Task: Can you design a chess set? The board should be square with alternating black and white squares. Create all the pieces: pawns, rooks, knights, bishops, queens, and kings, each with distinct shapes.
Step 5465:
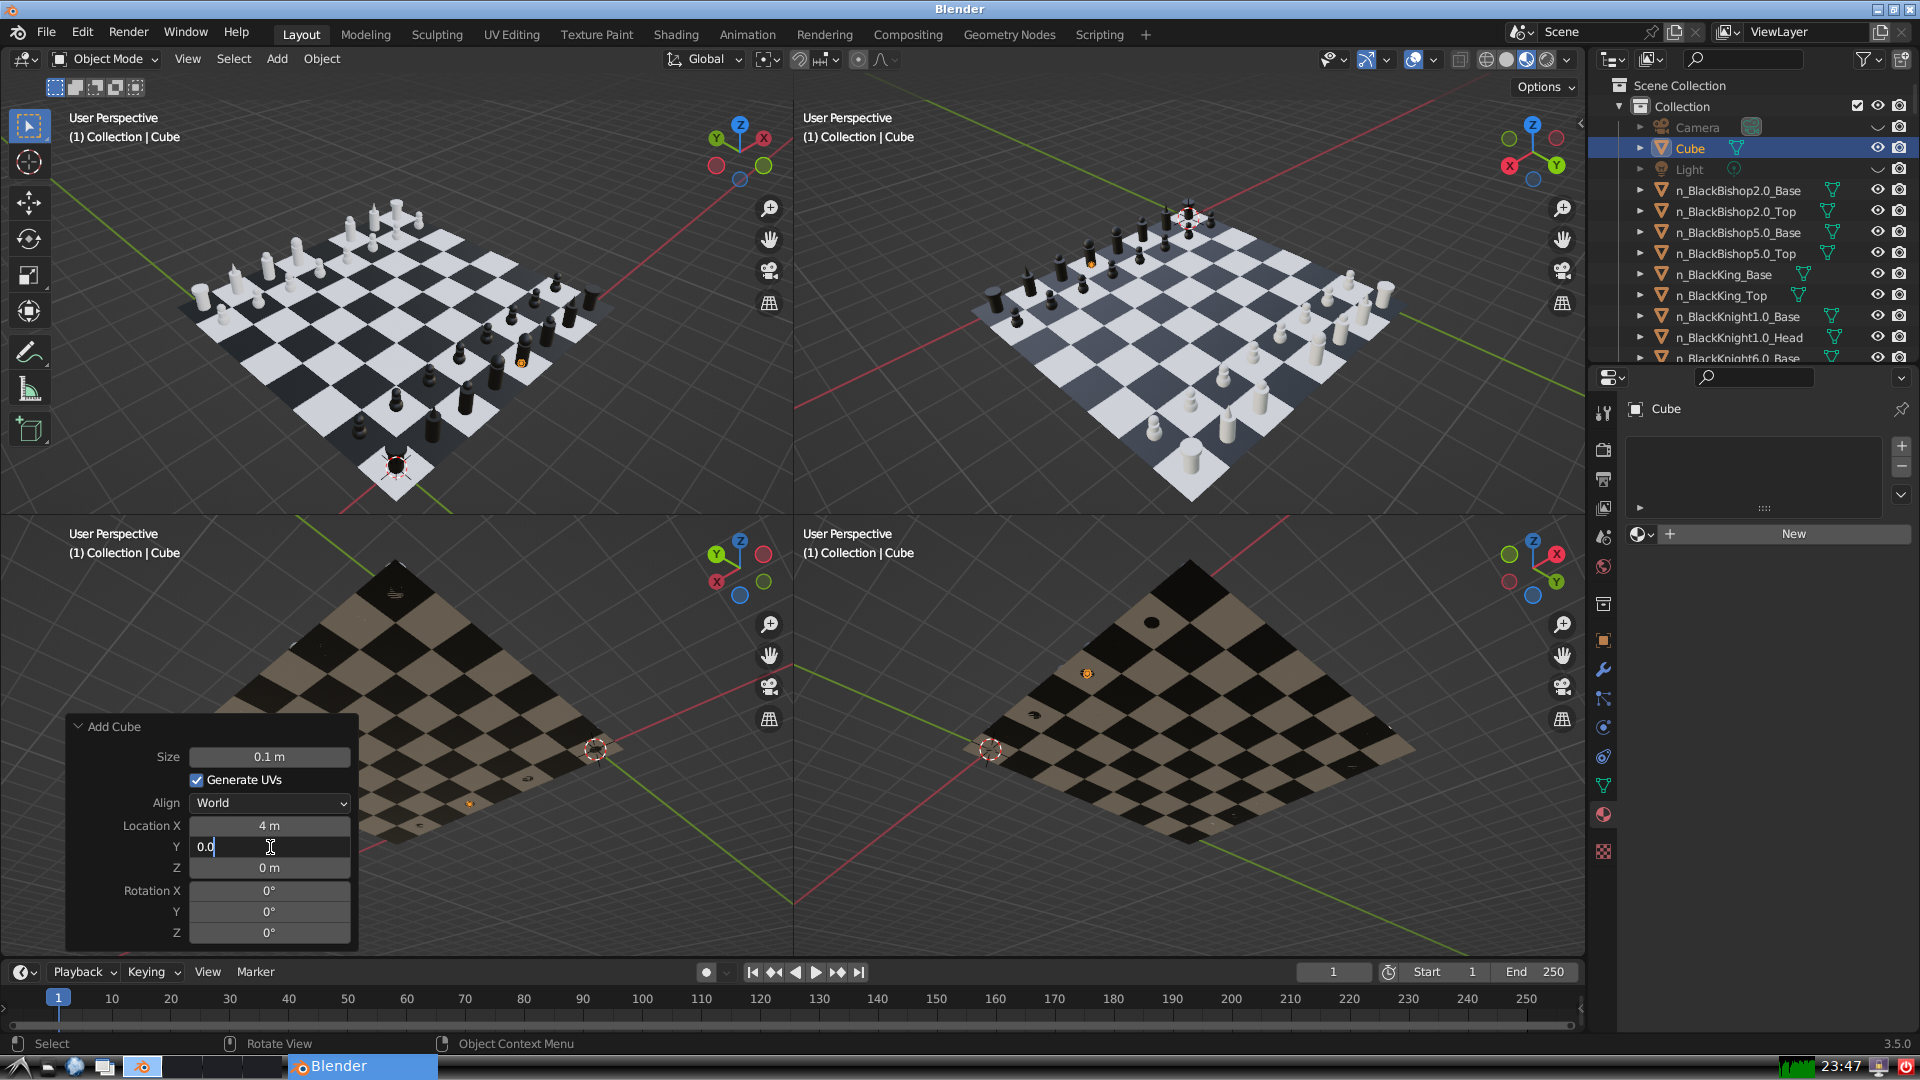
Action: {"key_press": ['Return']}